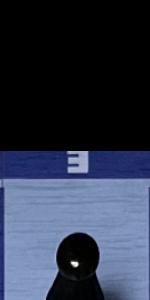
Label: Empty